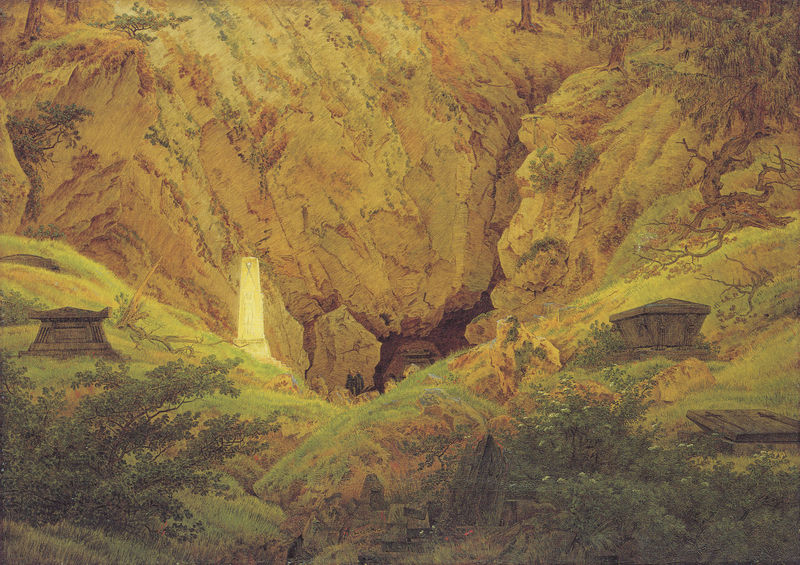
Titel: Gräber gefallener Freiheitskrieger
Künstler: Caspar David Friedrich
Standort: Hamburg
Institution: Kunsthalle
Schlagwörter: baum, berg, blau, blätter, dunkel, felsen, gemälde, gestein, laub, weiß, bäume, gelb, grün, impressionismus, landschaft, menschen, ocker, äste, braun, grau, hell, holz, licht, schwarz, säule, zeichnung, gebäude, gras, wiese, beige, sockel, stein, steine, tod, öl, ast, baumstamm, erde, gräser, hügel, natur, strauch, zweige, busch, büsche, gebüsch, hütte, sträucher, boden, gold, pflanze, pflanzen, höhle, wald, wasserfall, zart, brunnen, turm, statue, abhang, furchen, berge, fels, gebirge, steilhang, farbe, vegetation, schlucht, grube, friedrich, romantik, tannen, ölgemälde, querformat, stämme, trümmer, detail, pastellfarben, leuchten, eingang, ruine, sonnenstrahl, kreuz, religion, wurzel, zweig, denkmal, moos, acryl, asien, felsspalte, loch, friedhof, erleuchtet, begräbnis, sarg, wurzeln, bewachsen, grab, jesus, romantisch, gräber, wanderer, obelisk, miene, atmosphäre, tempel, leuchtend, schaten, golden, arkadien, caspar david friedrich, cdf, symbolik, felsengrab, grabhöhle, grabstätte, sträcuher, graß, schrein, auferstehung, höhleneingang, grabmal, unruhig, unterwelt, tief, bewuchs, sarkophag, stele, retter, waöd, schacht, steinbruch, grabstein, grabsteine, särge, überreste, spalte, stollen, mine, hülle, lichtsäule, stehle, nahaufname, hühle, monolith, monumente, grabmale, beruhigend, sarkophage, bergabau, ewiges leben, landschauft